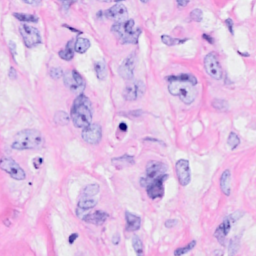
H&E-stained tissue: Breast